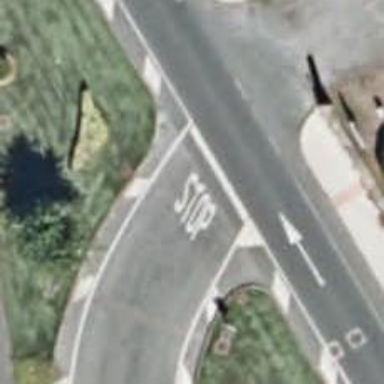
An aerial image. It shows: Stop road.